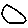
Label: circle